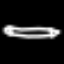
Label: pencil